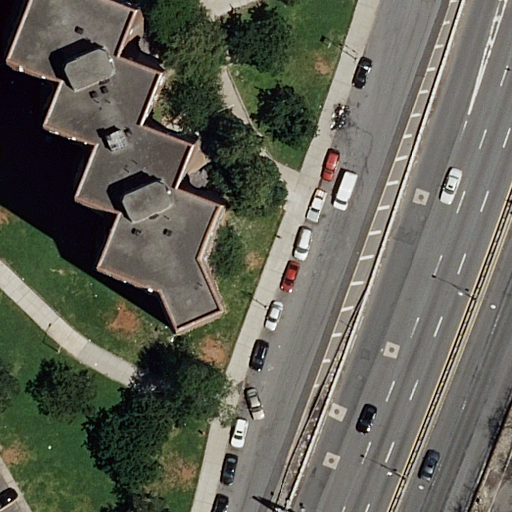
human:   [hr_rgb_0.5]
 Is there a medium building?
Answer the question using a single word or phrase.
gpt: no

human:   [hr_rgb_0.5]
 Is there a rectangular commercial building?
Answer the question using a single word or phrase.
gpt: no

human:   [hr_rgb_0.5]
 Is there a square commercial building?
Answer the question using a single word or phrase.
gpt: no

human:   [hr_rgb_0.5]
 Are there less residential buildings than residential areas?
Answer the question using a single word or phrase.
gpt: no

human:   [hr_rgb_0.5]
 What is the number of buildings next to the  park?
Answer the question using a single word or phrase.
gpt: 1

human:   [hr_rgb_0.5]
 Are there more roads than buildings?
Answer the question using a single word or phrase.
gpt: yes

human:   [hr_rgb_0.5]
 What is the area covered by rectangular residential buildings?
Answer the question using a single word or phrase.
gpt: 0m2

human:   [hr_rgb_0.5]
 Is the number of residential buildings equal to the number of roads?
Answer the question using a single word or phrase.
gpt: no

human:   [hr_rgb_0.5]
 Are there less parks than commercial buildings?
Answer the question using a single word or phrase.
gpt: no

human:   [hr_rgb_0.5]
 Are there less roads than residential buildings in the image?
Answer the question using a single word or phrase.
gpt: no

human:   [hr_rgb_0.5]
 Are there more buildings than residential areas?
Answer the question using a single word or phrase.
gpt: no

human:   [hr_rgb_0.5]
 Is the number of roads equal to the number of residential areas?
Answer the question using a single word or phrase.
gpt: no

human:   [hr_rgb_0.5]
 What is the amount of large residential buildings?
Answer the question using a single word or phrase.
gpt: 1

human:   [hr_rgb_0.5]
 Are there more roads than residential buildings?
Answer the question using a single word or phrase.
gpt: yes

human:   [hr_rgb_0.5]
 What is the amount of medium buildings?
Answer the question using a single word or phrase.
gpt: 0

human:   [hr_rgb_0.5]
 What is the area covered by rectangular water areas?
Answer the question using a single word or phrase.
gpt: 0m2

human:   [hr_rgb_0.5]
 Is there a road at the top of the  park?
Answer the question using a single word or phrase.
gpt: no

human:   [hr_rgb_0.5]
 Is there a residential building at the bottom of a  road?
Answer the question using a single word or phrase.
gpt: no

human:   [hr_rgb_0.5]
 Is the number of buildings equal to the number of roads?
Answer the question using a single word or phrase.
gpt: no

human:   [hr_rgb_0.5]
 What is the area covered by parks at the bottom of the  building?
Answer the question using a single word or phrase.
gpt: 0m2

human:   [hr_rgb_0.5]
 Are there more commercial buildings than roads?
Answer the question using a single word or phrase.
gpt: no

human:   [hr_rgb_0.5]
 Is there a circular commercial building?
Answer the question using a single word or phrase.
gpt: no

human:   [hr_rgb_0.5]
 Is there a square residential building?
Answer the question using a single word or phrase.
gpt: no

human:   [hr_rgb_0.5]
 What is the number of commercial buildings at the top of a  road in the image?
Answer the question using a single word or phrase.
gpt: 0

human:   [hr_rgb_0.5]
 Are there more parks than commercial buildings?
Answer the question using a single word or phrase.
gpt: yes

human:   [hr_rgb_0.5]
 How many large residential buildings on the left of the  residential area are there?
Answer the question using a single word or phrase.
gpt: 0

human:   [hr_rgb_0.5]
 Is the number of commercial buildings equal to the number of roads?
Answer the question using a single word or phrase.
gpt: no

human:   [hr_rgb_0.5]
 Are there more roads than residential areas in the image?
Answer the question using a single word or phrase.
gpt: yes

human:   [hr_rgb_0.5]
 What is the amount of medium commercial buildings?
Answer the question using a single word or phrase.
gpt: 0

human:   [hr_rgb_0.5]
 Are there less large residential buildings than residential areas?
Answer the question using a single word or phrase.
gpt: no

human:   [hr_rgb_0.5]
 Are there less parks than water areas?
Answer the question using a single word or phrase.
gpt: no

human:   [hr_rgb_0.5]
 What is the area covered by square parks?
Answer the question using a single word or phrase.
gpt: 0m2

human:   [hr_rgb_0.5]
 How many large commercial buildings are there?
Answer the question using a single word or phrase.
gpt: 0

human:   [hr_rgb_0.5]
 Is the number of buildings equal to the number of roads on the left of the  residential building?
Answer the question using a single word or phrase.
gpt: no

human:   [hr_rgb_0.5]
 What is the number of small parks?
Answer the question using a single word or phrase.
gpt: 0

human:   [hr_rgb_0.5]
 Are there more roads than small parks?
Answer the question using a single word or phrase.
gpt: yes